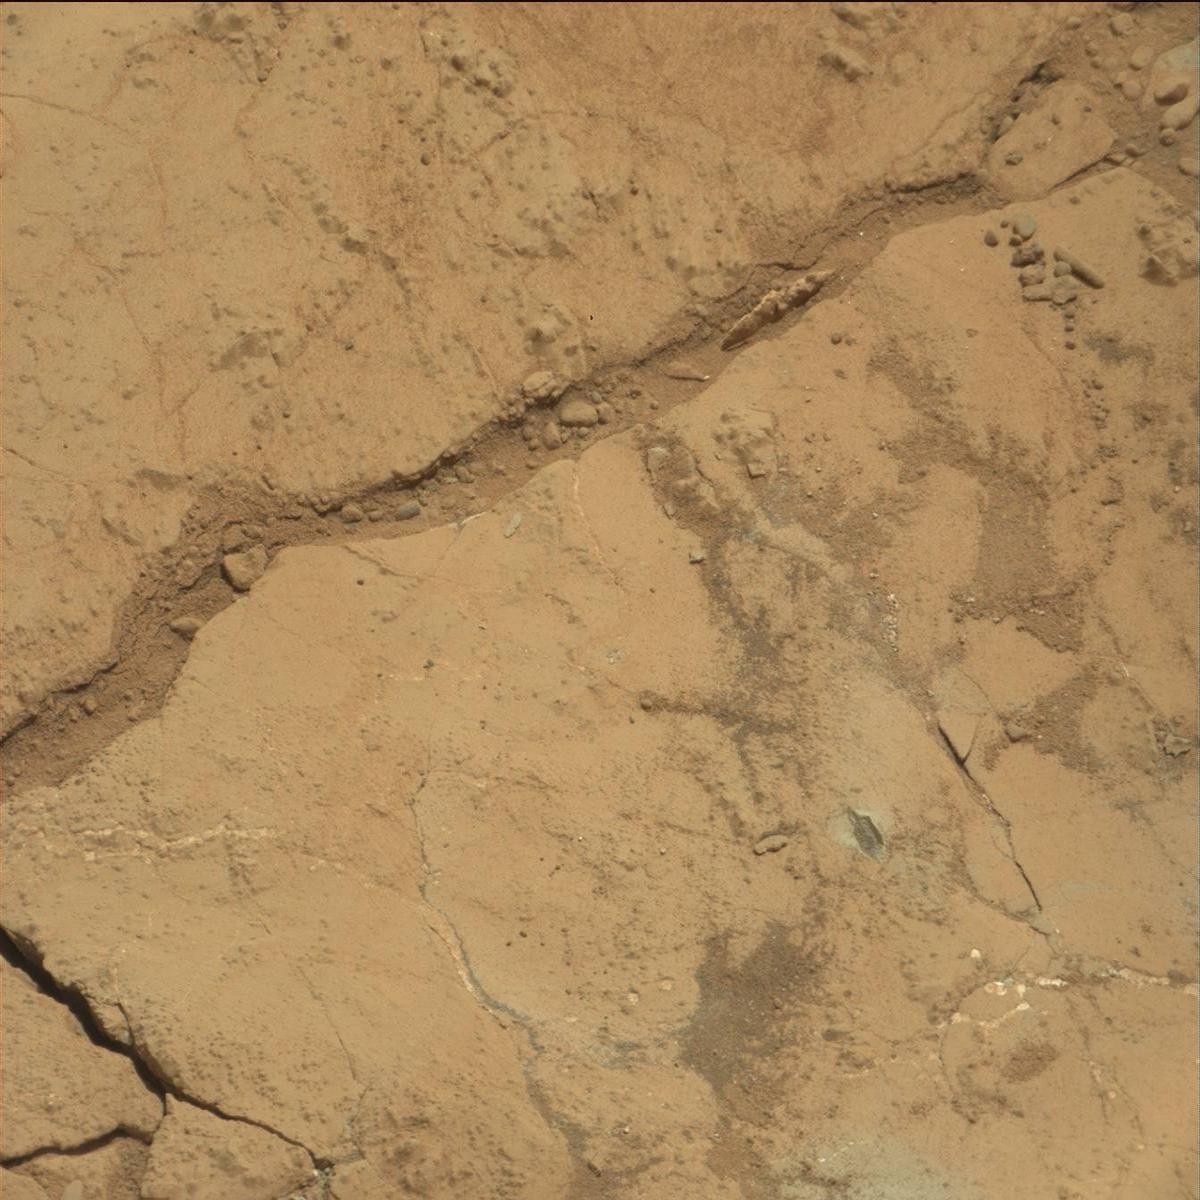
Terrain classes present: Bedrock, Rock, Sand / Soil